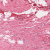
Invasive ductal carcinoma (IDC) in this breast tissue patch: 0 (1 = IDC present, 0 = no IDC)